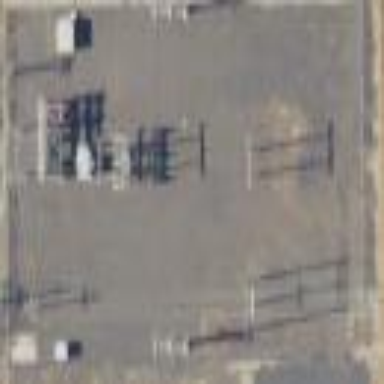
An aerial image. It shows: Power substation.